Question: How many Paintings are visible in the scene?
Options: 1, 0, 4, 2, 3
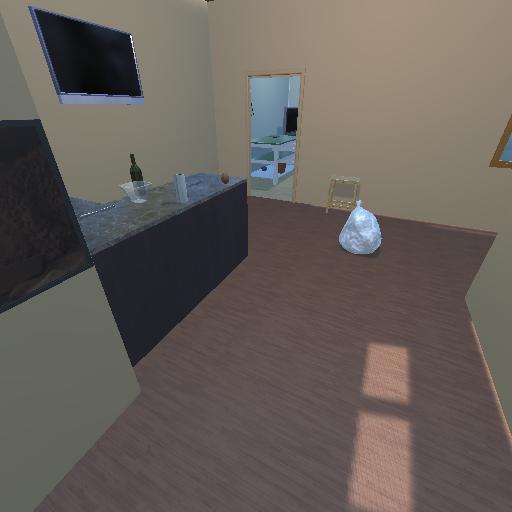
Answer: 1